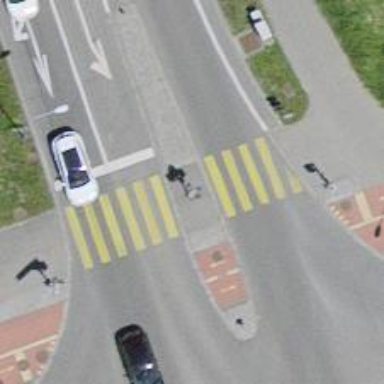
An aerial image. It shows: Road crossing with traffic signals and pedestrian island.